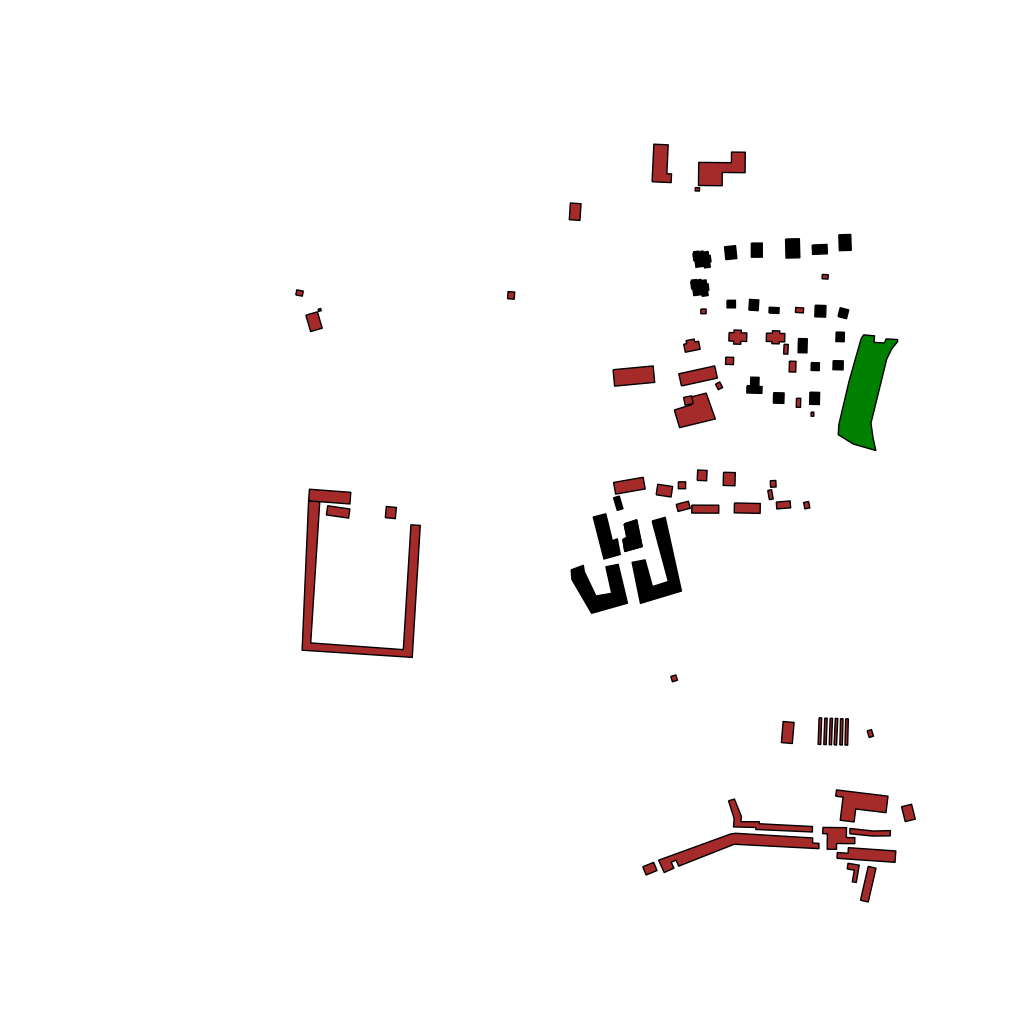
Tags: overhead vector_map, agriculture, industrial, recreation, residential, modern, individual_rise, low_rise, density_1, Building, Facility, Park, 1.0 km²